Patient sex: F
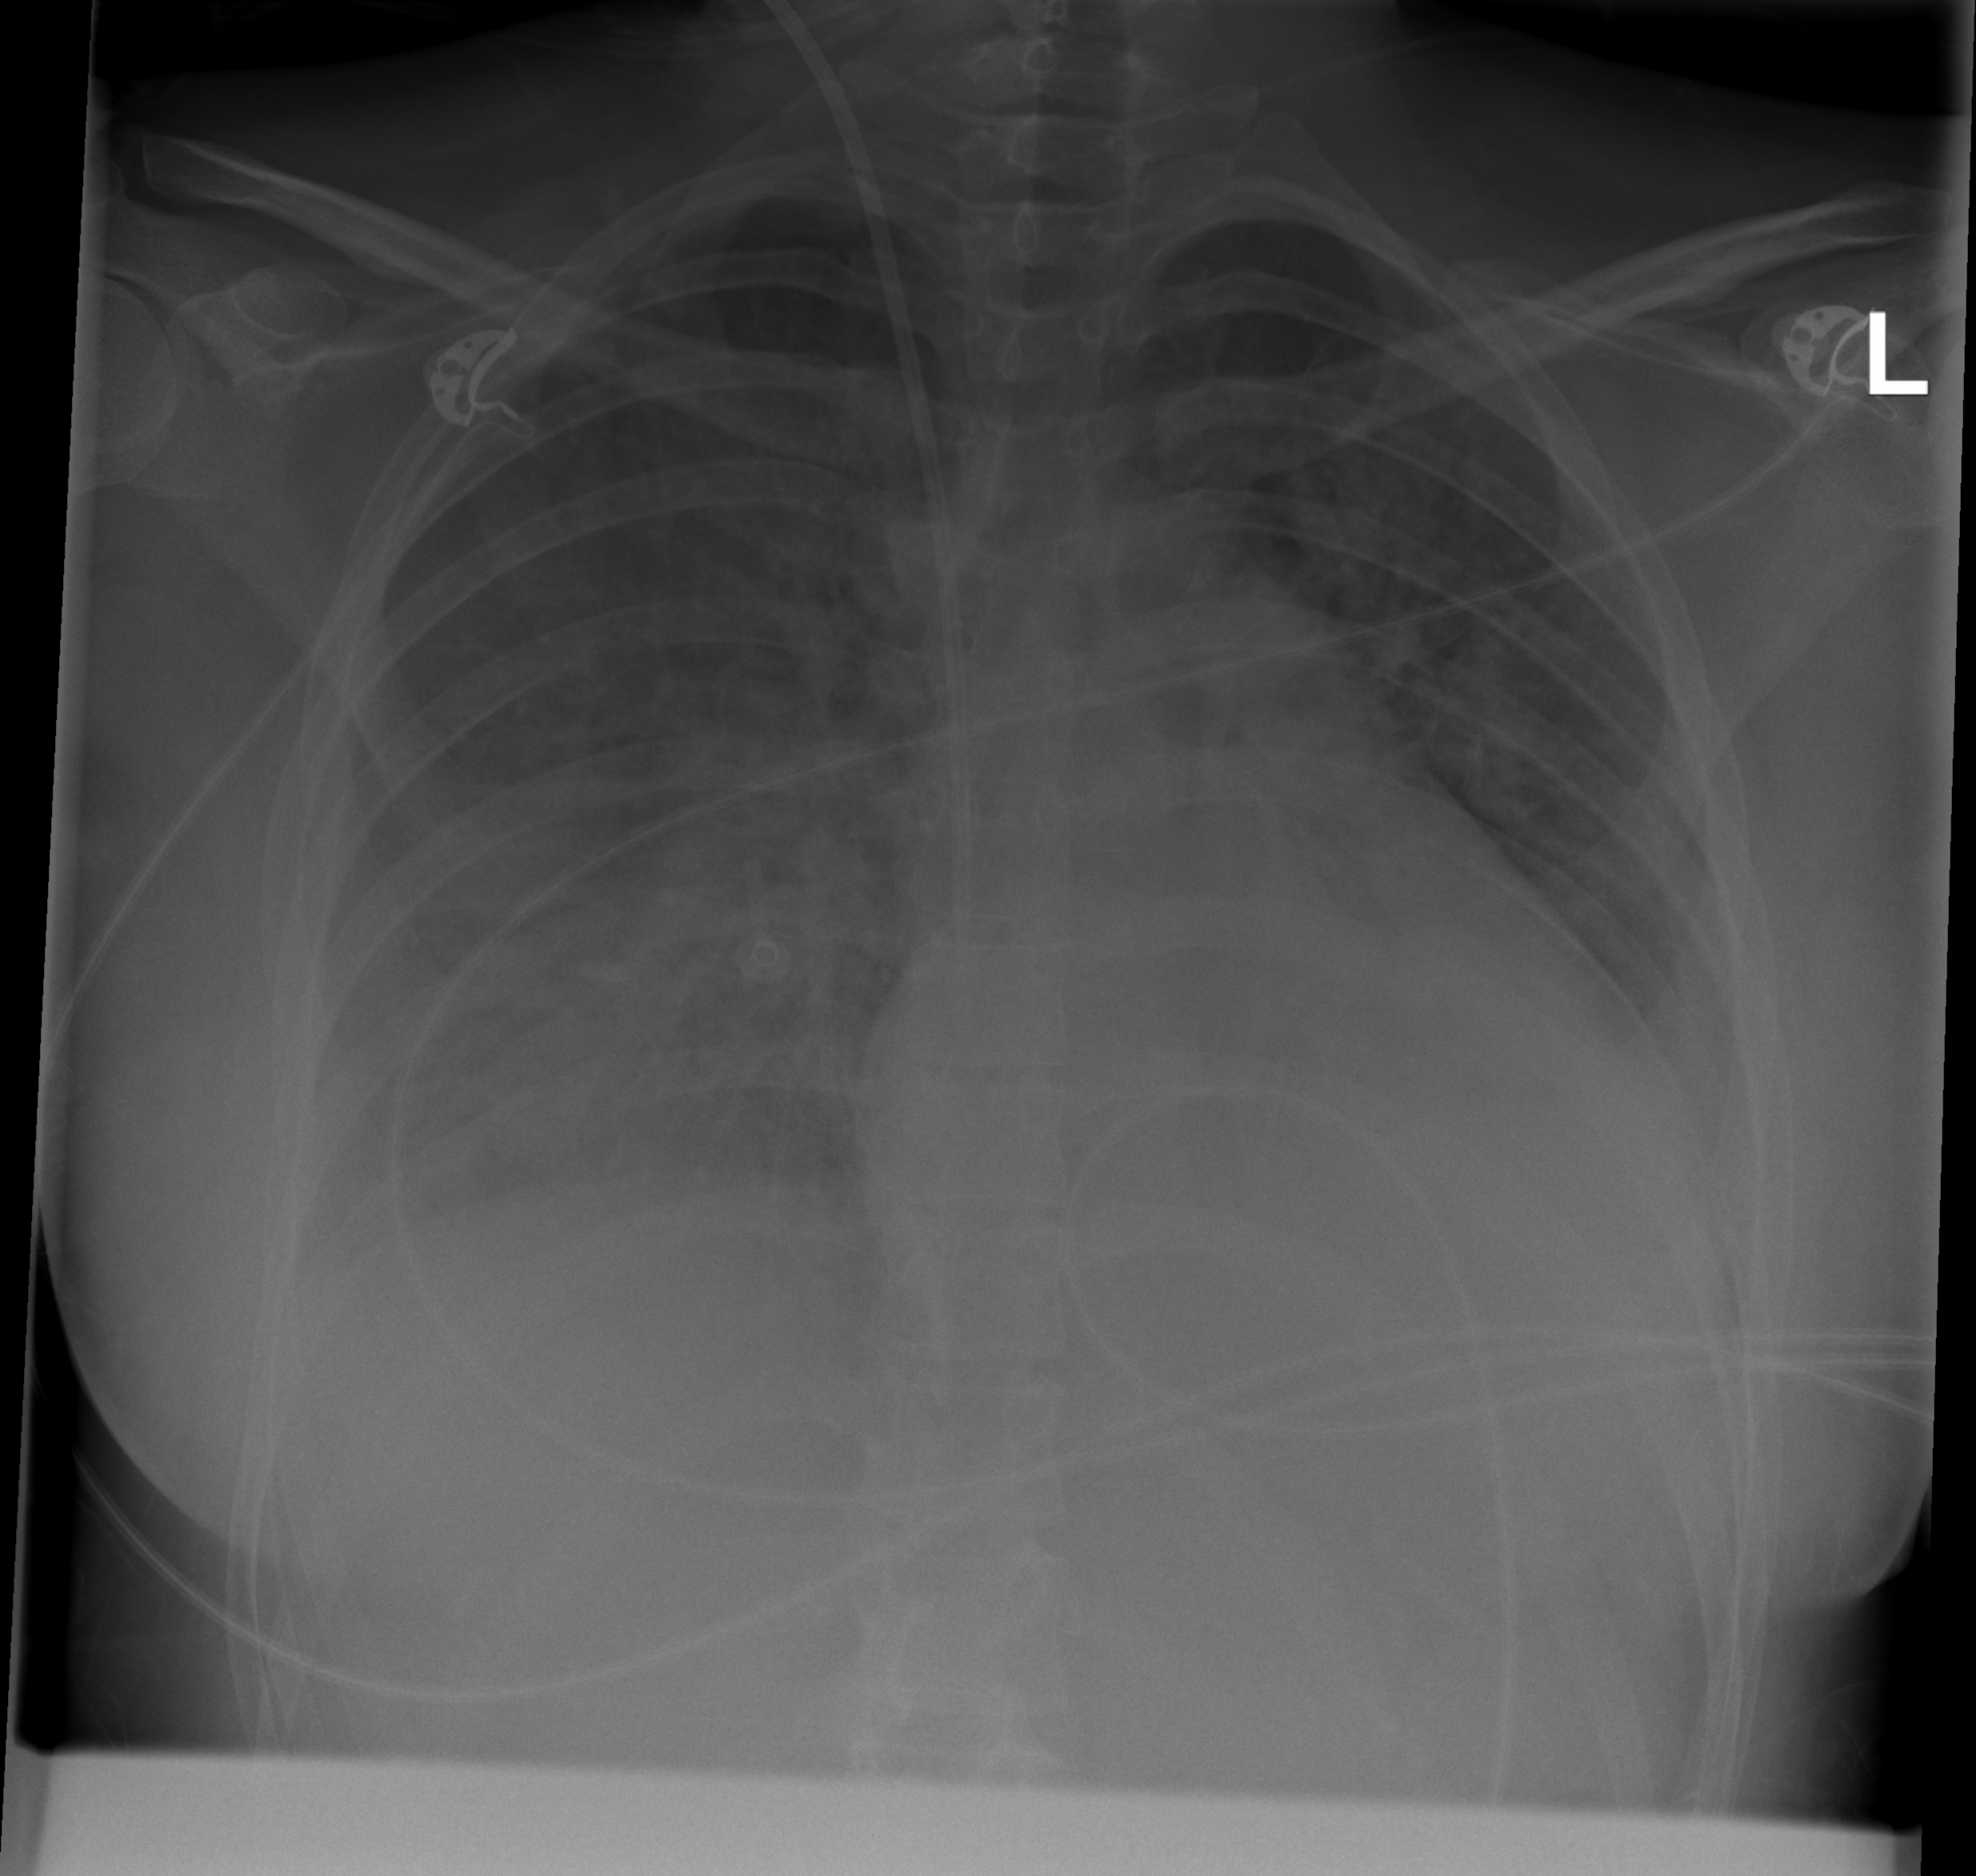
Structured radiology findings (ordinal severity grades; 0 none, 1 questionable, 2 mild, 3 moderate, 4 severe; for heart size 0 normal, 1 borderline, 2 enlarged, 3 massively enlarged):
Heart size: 3
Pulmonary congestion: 2
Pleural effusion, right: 0
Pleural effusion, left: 2
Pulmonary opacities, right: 3
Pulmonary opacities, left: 1
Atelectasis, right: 3
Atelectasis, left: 3